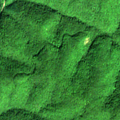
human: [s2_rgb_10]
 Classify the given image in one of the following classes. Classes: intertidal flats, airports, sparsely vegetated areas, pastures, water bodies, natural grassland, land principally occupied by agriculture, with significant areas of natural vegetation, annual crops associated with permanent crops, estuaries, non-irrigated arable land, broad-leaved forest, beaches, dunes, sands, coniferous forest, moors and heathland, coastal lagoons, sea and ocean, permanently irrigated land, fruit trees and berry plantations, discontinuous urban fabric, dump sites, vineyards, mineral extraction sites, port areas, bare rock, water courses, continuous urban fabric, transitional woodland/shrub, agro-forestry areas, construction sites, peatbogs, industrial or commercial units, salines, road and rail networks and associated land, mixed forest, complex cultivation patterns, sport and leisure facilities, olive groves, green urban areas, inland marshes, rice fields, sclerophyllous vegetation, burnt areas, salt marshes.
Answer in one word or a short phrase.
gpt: broad-leaved forest